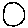
Label: circle